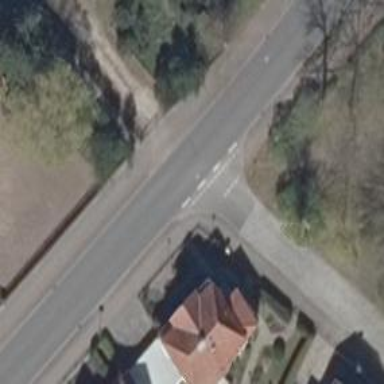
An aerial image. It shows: Secondary road with asphalt surface and sidewalks on both sides. The road also has cycle tracks on both sides.